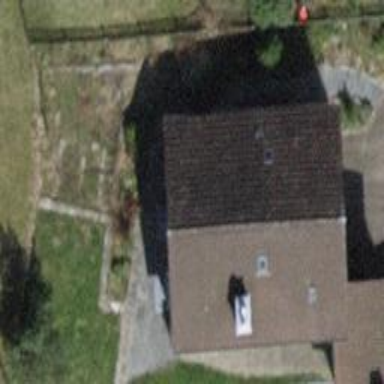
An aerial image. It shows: Detached building with gabled roof.